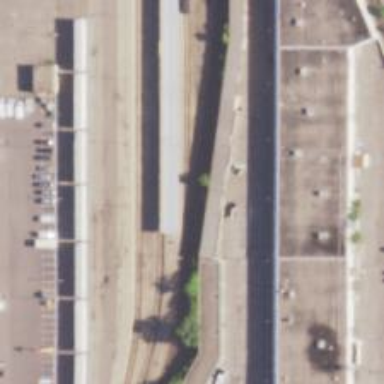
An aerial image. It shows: Railway stop.